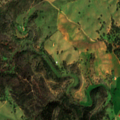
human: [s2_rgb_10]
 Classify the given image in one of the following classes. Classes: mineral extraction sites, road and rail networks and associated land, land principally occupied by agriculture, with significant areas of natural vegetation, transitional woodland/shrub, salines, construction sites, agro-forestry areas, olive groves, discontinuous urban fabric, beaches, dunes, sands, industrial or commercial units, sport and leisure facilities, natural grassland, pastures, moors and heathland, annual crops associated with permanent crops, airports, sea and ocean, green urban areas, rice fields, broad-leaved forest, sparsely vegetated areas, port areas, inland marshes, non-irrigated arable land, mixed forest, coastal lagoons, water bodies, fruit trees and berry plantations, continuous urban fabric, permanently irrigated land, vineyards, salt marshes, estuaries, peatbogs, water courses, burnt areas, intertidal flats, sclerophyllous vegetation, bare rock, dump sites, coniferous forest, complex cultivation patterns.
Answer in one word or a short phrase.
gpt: non-irrigated arable land, broad-leaved forest, transitional woodland/shrub